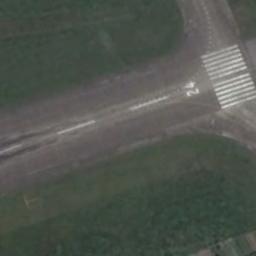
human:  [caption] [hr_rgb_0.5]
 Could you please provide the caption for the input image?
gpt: The grass is beside the runway .

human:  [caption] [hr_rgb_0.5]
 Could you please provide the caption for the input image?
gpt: The runway is on the grass .

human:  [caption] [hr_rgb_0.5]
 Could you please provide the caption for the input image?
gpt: The runway has a threshold marking and the designation marking is 24 .

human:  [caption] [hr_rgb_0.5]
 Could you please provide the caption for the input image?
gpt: Next to the runway is a green lawn with white '24' and short-line signs on the runway .

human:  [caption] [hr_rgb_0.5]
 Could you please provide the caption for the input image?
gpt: There are some green lawns beside the runway .